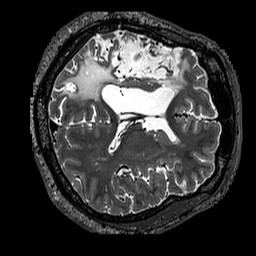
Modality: T2w
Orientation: axial
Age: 46
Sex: male
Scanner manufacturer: siemens
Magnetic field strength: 3 T
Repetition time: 3.2 s
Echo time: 0.567 s